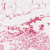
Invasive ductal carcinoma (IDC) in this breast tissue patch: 0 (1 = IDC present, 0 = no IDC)